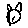
Label: cat